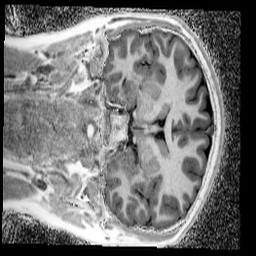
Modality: UNIT1_denoised
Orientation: coronal
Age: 12
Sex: male
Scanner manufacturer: siemens
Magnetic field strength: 3 T
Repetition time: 4 s
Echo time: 0.00299 s